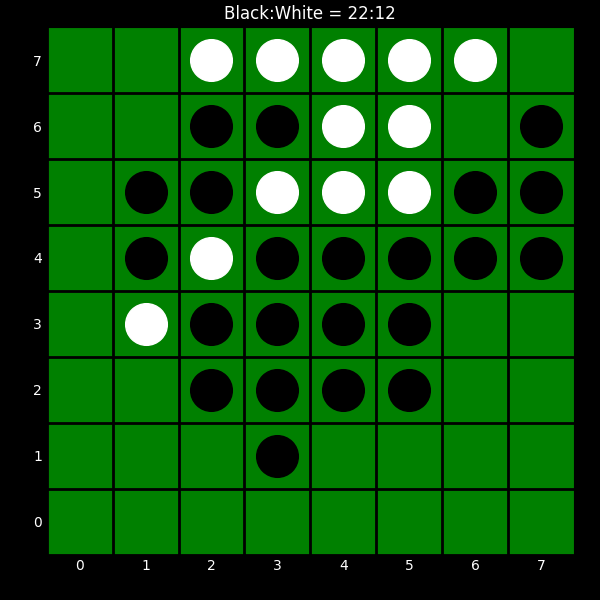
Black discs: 22
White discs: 12